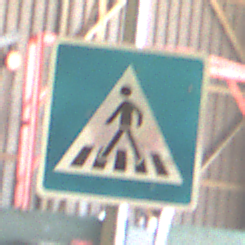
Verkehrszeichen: FussgaengerueberwegRechts
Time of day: Midday
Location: Indoor (Urban)
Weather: NotSpecified
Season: NotSpecified
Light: Natural